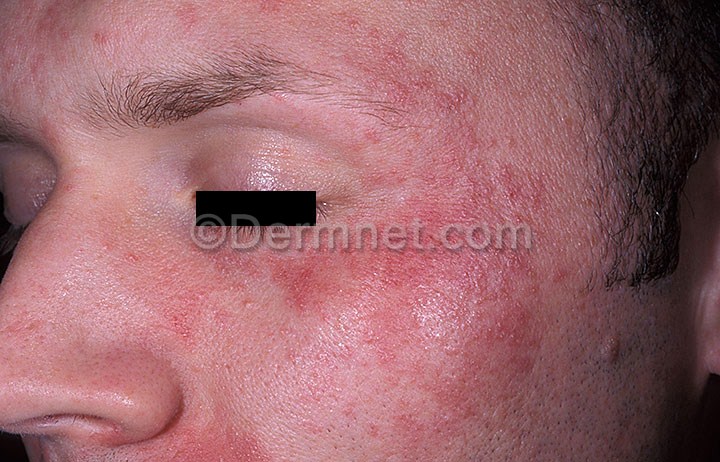
Disease: Acne and Rosacea Photos